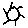
Label: sun